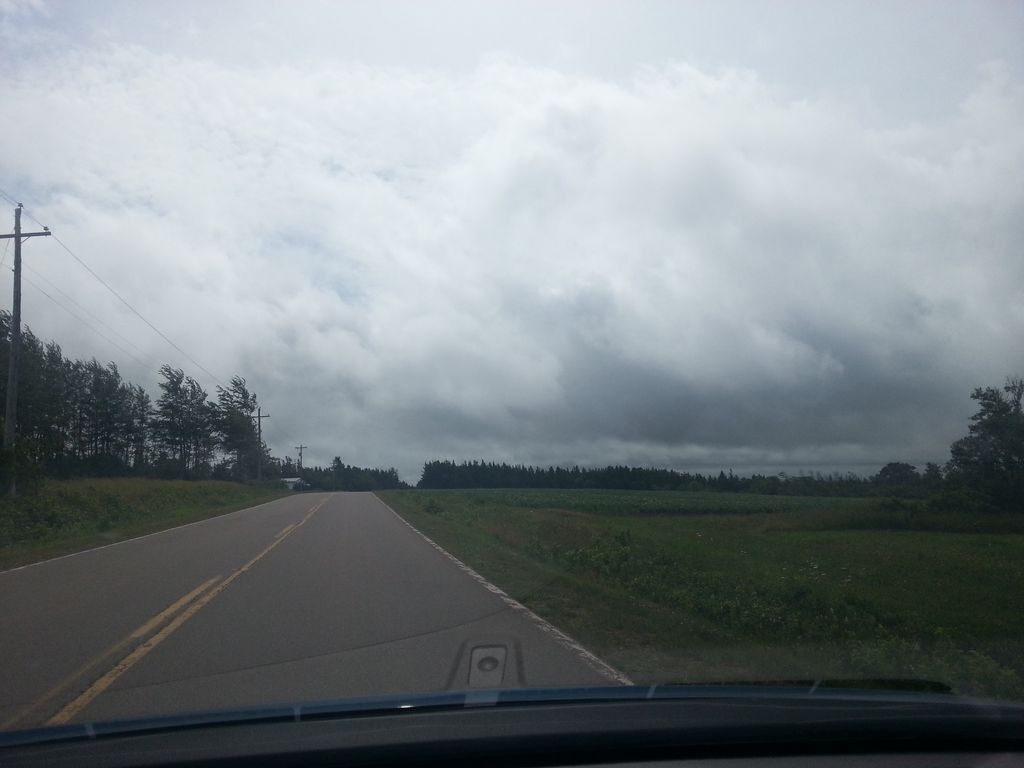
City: charlottetown